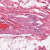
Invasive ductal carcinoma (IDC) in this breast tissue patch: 0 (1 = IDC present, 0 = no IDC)